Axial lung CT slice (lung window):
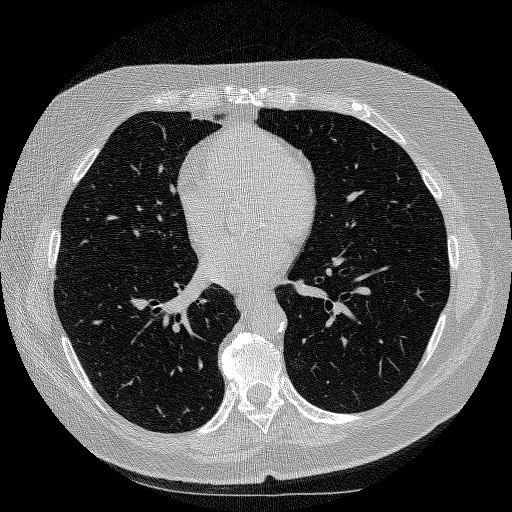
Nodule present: yes
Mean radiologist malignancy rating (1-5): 3.5